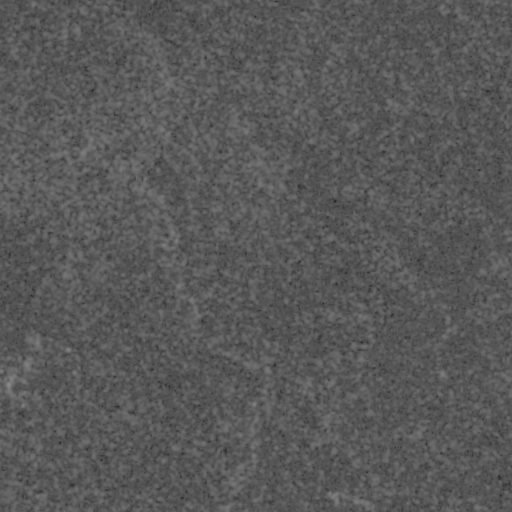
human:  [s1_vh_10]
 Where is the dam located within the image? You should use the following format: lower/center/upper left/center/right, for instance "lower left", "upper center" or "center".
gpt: The dam is located in the upper center of the image.
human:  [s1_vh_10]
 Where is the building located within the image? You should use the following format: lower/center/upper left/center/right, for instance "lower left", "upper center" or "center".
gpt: The building is located in the lower left of the image.
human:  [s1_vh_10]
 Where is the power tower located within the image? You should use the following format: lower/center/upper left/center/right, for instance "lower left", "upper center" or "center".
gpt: There is no power tower in the image.

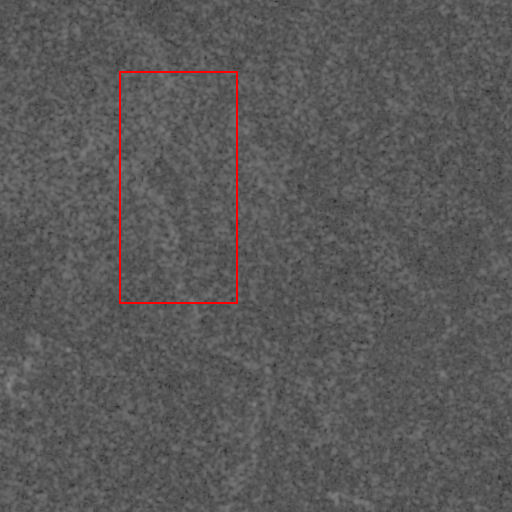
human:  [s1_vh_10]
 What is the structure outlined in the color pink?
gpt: There is no pink outline.
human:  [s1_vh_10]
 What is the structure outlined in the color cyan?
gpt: There is no structure outlined in cyan.